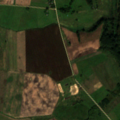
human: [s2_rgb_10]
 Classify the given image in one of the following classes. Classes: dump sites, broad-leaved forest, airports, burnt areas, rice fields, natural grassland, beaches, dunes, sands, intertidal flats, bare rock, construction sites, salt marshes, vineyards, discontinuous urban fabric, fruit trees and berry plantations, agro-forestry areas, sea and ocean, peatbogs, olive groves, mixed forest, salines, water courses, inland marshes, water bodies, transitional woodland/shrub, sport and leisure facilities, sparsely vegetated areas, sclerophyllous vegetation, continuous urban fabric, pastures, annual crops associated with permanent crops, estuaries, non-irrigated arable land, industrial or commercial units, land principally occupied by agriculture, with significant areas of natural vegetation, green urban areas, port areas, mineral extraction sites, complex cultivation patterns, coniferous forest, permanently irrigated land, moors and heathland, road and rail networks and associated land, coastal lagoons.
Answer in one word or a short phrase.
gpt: non-irrigated arable land, complex cultivation patterns, land principally occupied by agriculture, with significant areas of natural vegetation, broad-leaved forest